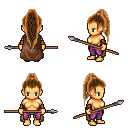
a pixel art fantasy rpg character, female body template, human, tanned skin, brown cape, magenta pants, brown extra-long topknot hairstyle, cloth bracers, spear, four views (front, back, left, right), 2x2 character sprite sheet, small pixel art, hard edges, no anti-aliasing